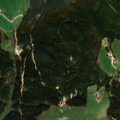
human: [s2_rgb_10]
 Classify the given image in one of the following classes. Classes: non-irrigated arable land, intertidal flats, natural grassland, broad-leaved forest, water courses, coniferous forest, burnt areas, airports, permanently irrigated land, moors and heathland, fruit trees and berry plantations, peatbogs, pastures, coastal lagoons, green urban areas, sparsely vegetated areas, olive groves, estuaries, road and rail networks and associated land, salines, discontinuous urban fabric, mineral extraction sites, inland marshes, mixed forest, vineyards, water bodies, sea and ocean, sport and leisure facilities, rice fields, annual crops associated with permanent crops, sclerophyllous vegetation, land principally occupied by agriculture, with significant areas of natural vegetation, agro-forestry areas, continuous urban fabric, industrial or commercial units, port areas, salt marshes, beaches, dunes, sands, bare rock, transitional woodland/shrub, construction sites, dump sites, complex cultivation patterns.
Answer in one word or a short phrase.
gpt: pastures, coniferous forest, mixed forest